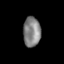
Tissue: skin
Cell type: Epithelial cells
Senescence score: 0.2711
Nuclear area (px): 512
Mean DAPI intensity: 130.023